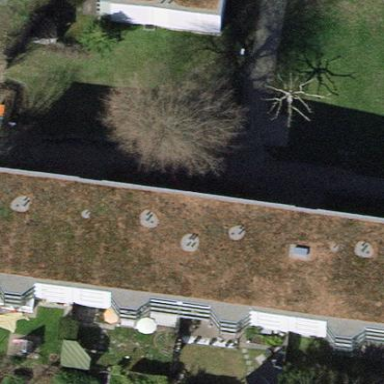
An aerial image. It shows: Building with apartments and flat roof.